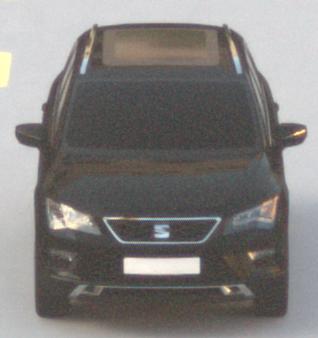
Make: SEAT
Model: Ateca 1.0 TSI Ecomotive
Detailed model: Ateca (5FP)
Model produced from: 2016/08
Model produced until: 2018/08
Doors: 5
Color: black
Road condition: dry road
Daytime: sunrise or sunset
Contrast: low contrast